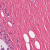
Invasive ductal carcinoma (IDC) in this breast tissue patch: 0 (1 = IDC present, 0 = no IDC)